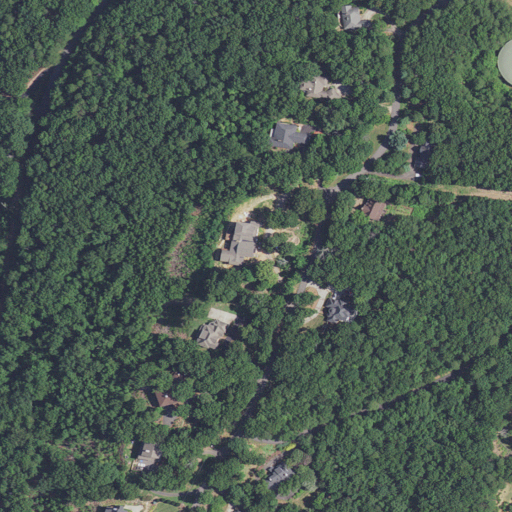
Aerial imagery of mountain in North Carolina named Jackson Knob containing open development, deciduous forest, mixed forest, low intensity development, and medium intensity development